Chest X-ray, PA view. Patient: 39 years old, sex F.
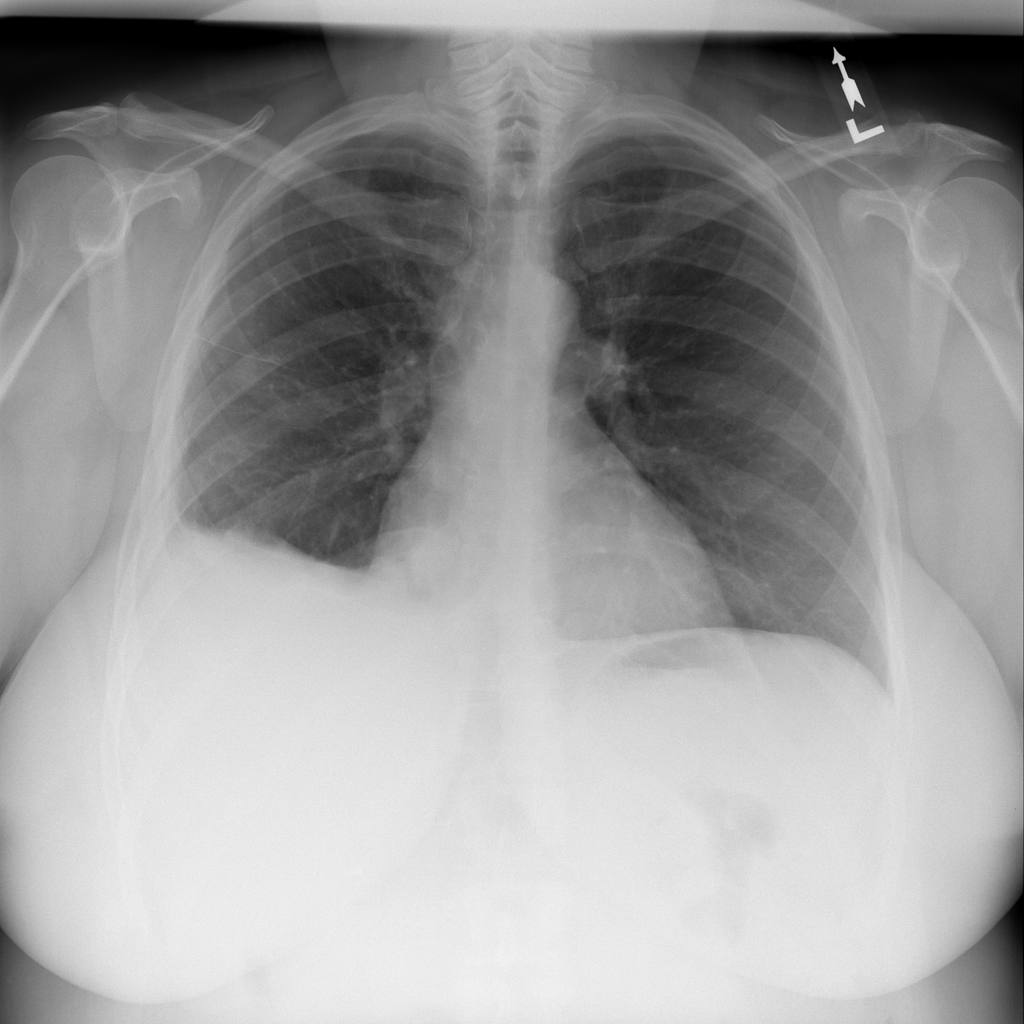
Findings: No Finding